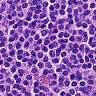
Metastatic tissue present: no